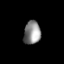
Tissue: lung
Cell type: Epithelial cells
Senescence score: 0.1349
Nuclear area (px): 385
Mean DAPI intensity: 138.057